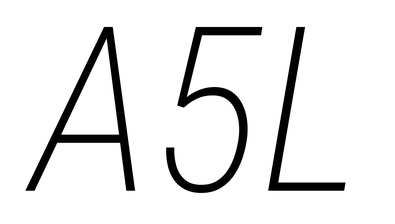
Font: Roboto-Italic_Condensed_ExtraLight_Italic